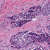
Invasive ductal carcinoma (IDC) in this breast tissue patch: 1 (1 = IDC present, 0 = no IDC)